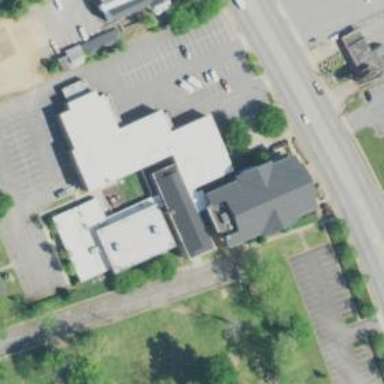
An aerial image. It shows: Building serving as place of worship.